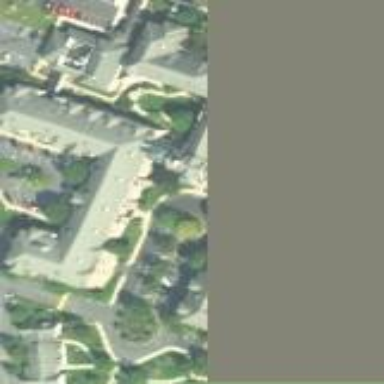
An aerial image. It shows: Nursing home building.